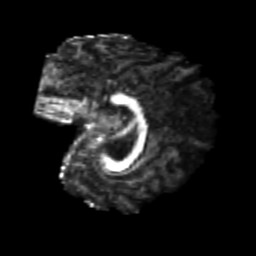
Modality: FA
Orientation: sagittal
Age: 22
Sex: male
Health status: healthy
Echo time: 0.074 s